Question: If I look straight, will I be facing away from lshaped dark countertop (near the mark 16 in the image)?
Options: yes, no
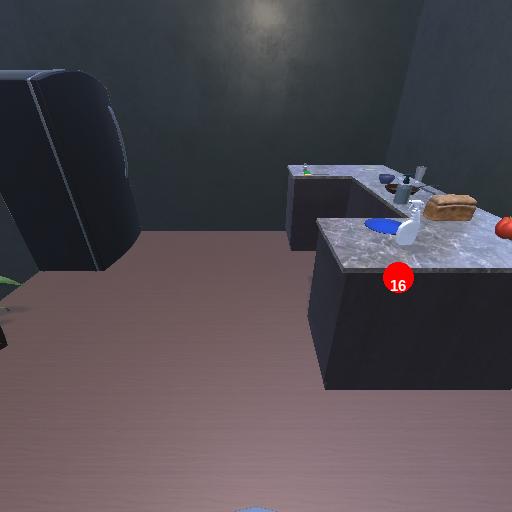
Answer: yes